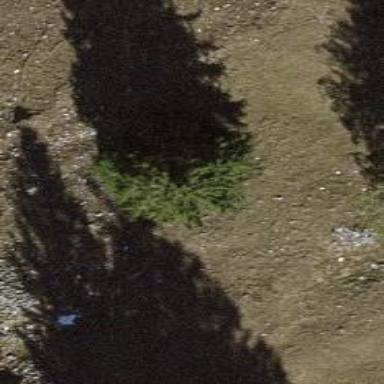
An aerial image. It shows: Single tag "natural: tree."